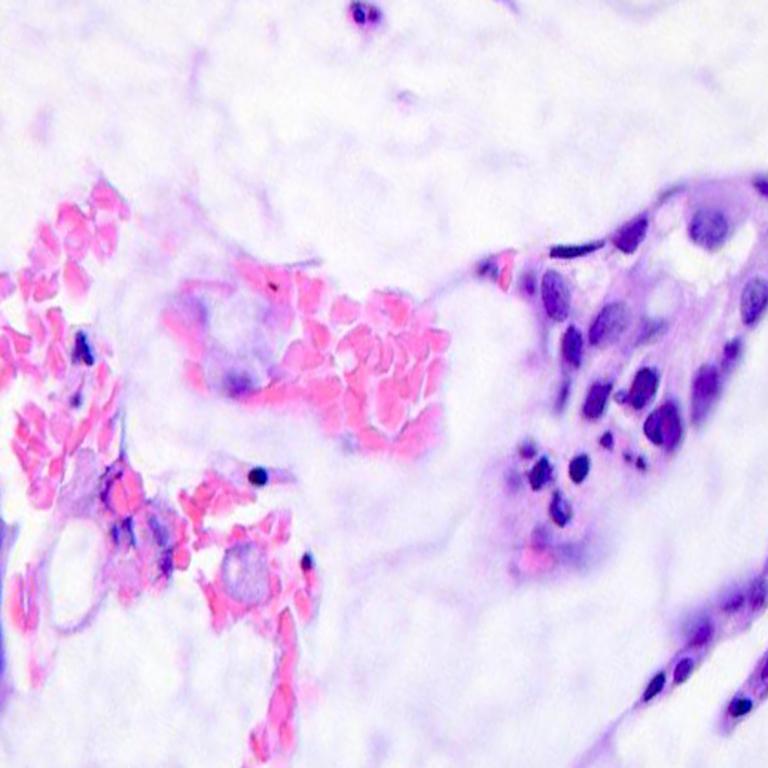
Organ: colon
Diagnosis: adenocarcinomas